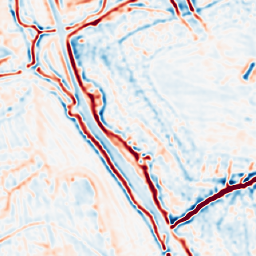
Category: multiscale
Decomposition family: log
Decomposition parameters: sigma: 2
Upsampling method: area
Upsampling parameters: scale: 2
Upsampling scale: 2